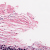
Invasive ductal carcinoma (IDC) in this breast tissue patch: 1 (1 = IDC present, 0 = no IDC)